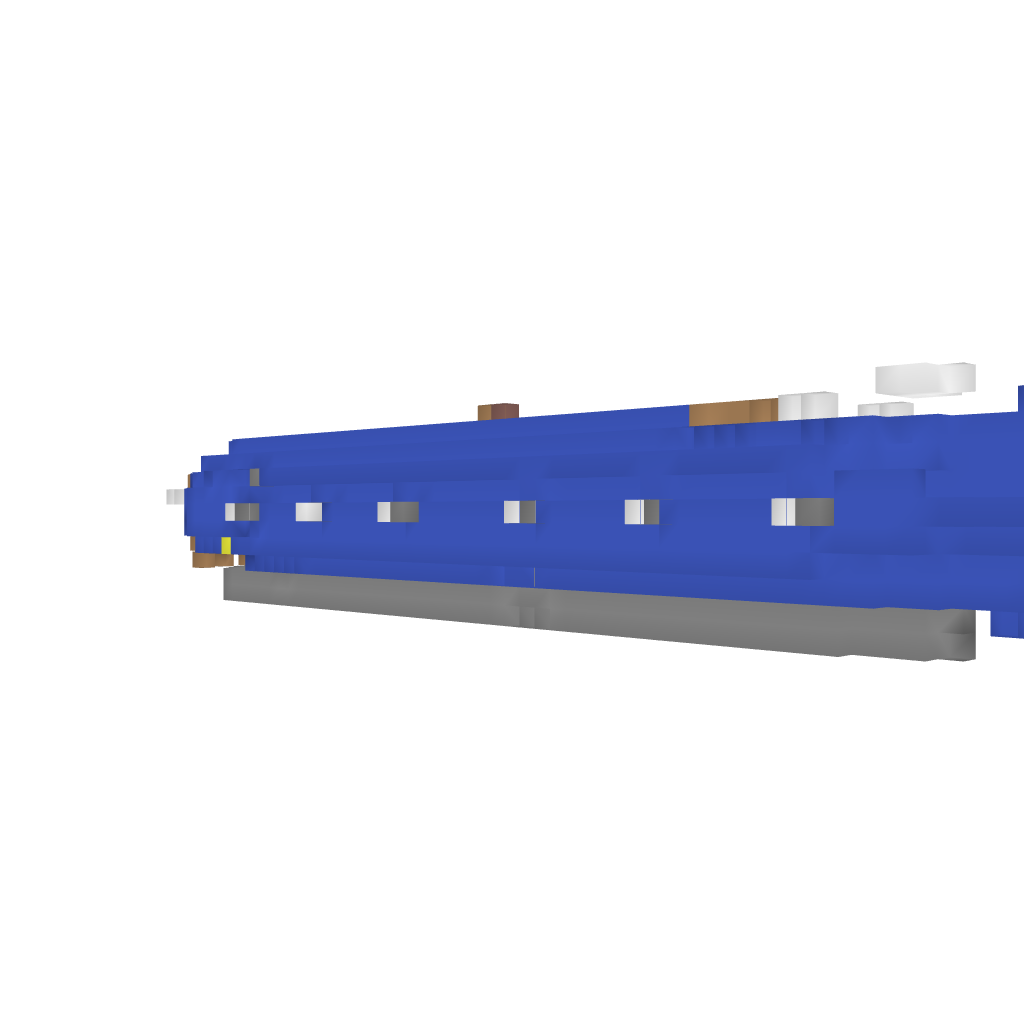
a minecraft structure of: Subersible Torpedo Airship Tiger Shark bad low quality